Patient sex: M
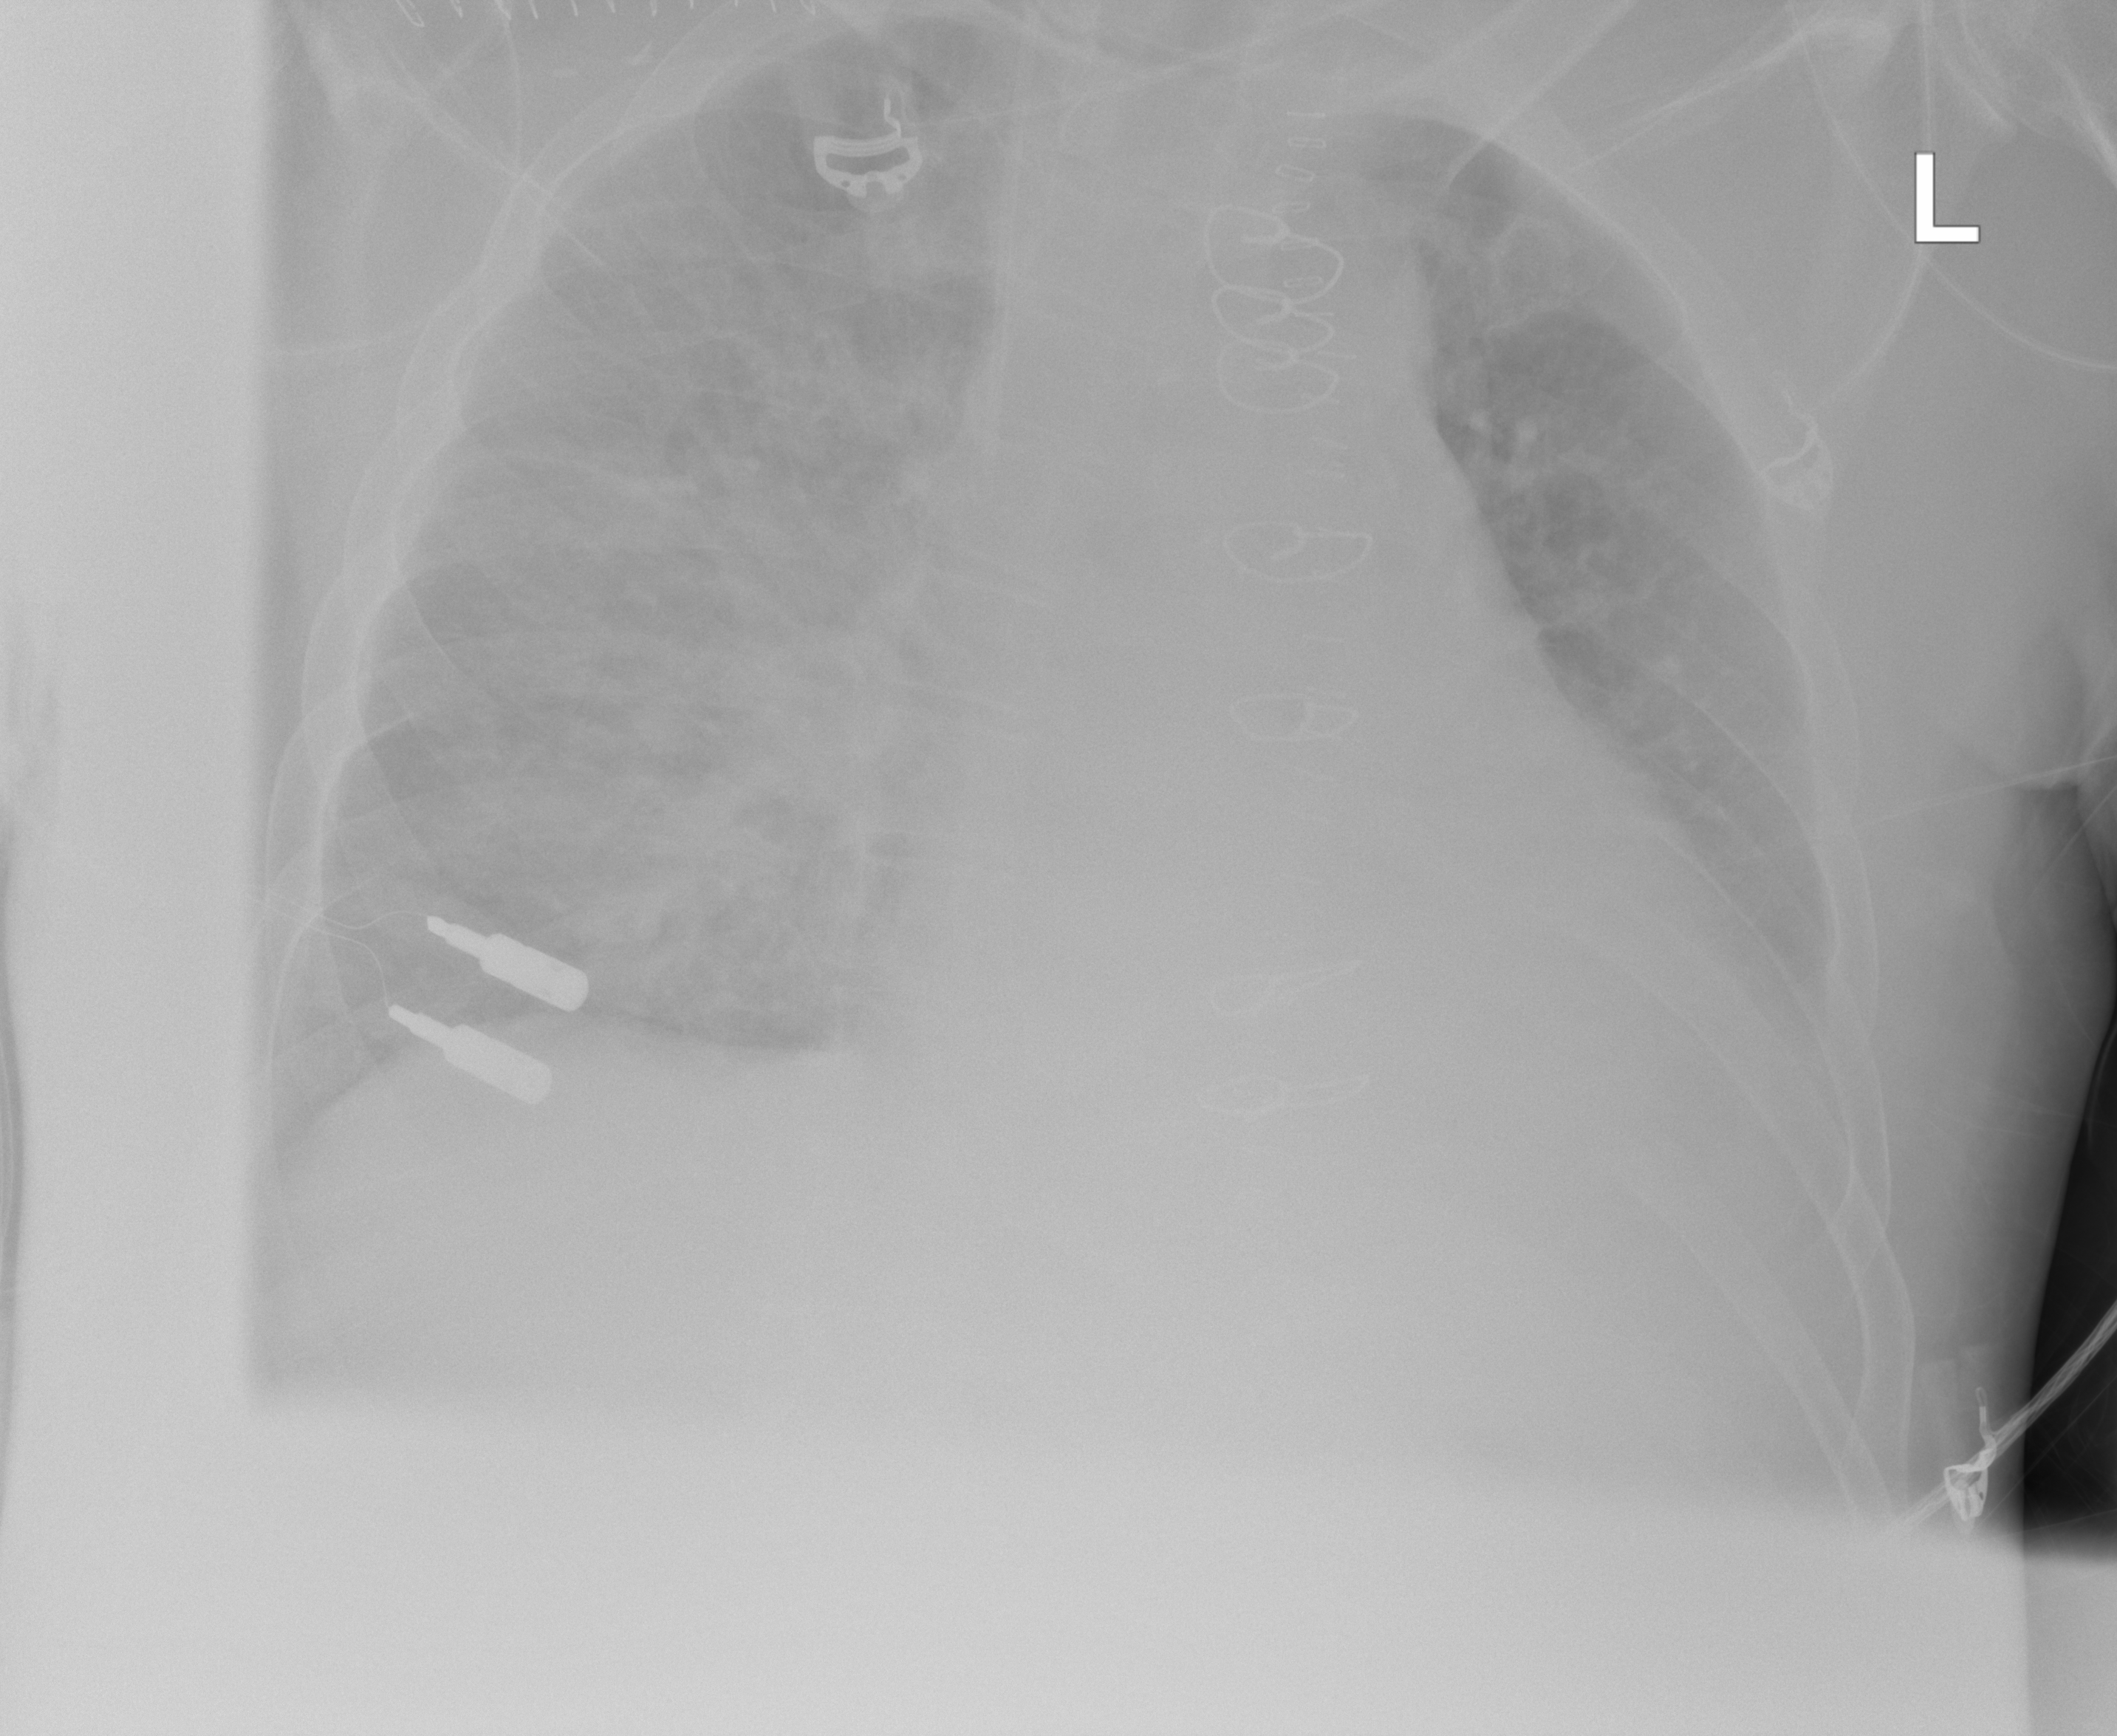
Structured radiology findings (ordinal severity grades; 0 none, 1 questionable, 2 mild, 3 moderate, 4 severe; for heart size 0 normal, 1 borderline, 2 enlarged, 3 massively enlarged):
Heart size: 2
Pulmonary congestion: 2
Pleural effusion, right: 2
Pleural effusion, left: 2
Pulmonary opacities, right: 3
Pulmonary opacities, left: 3
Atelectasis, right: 2
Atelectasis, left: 2